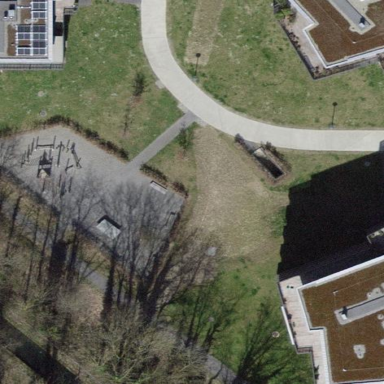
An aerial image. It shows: Playground area for leisure activities on the land.